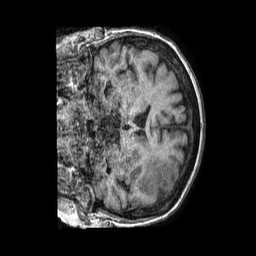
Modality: T1w
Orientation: coronal
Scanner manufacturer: philips
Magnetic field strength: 1.5 T
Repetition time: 0.007656 s
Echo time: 0.003485 s